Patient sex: F
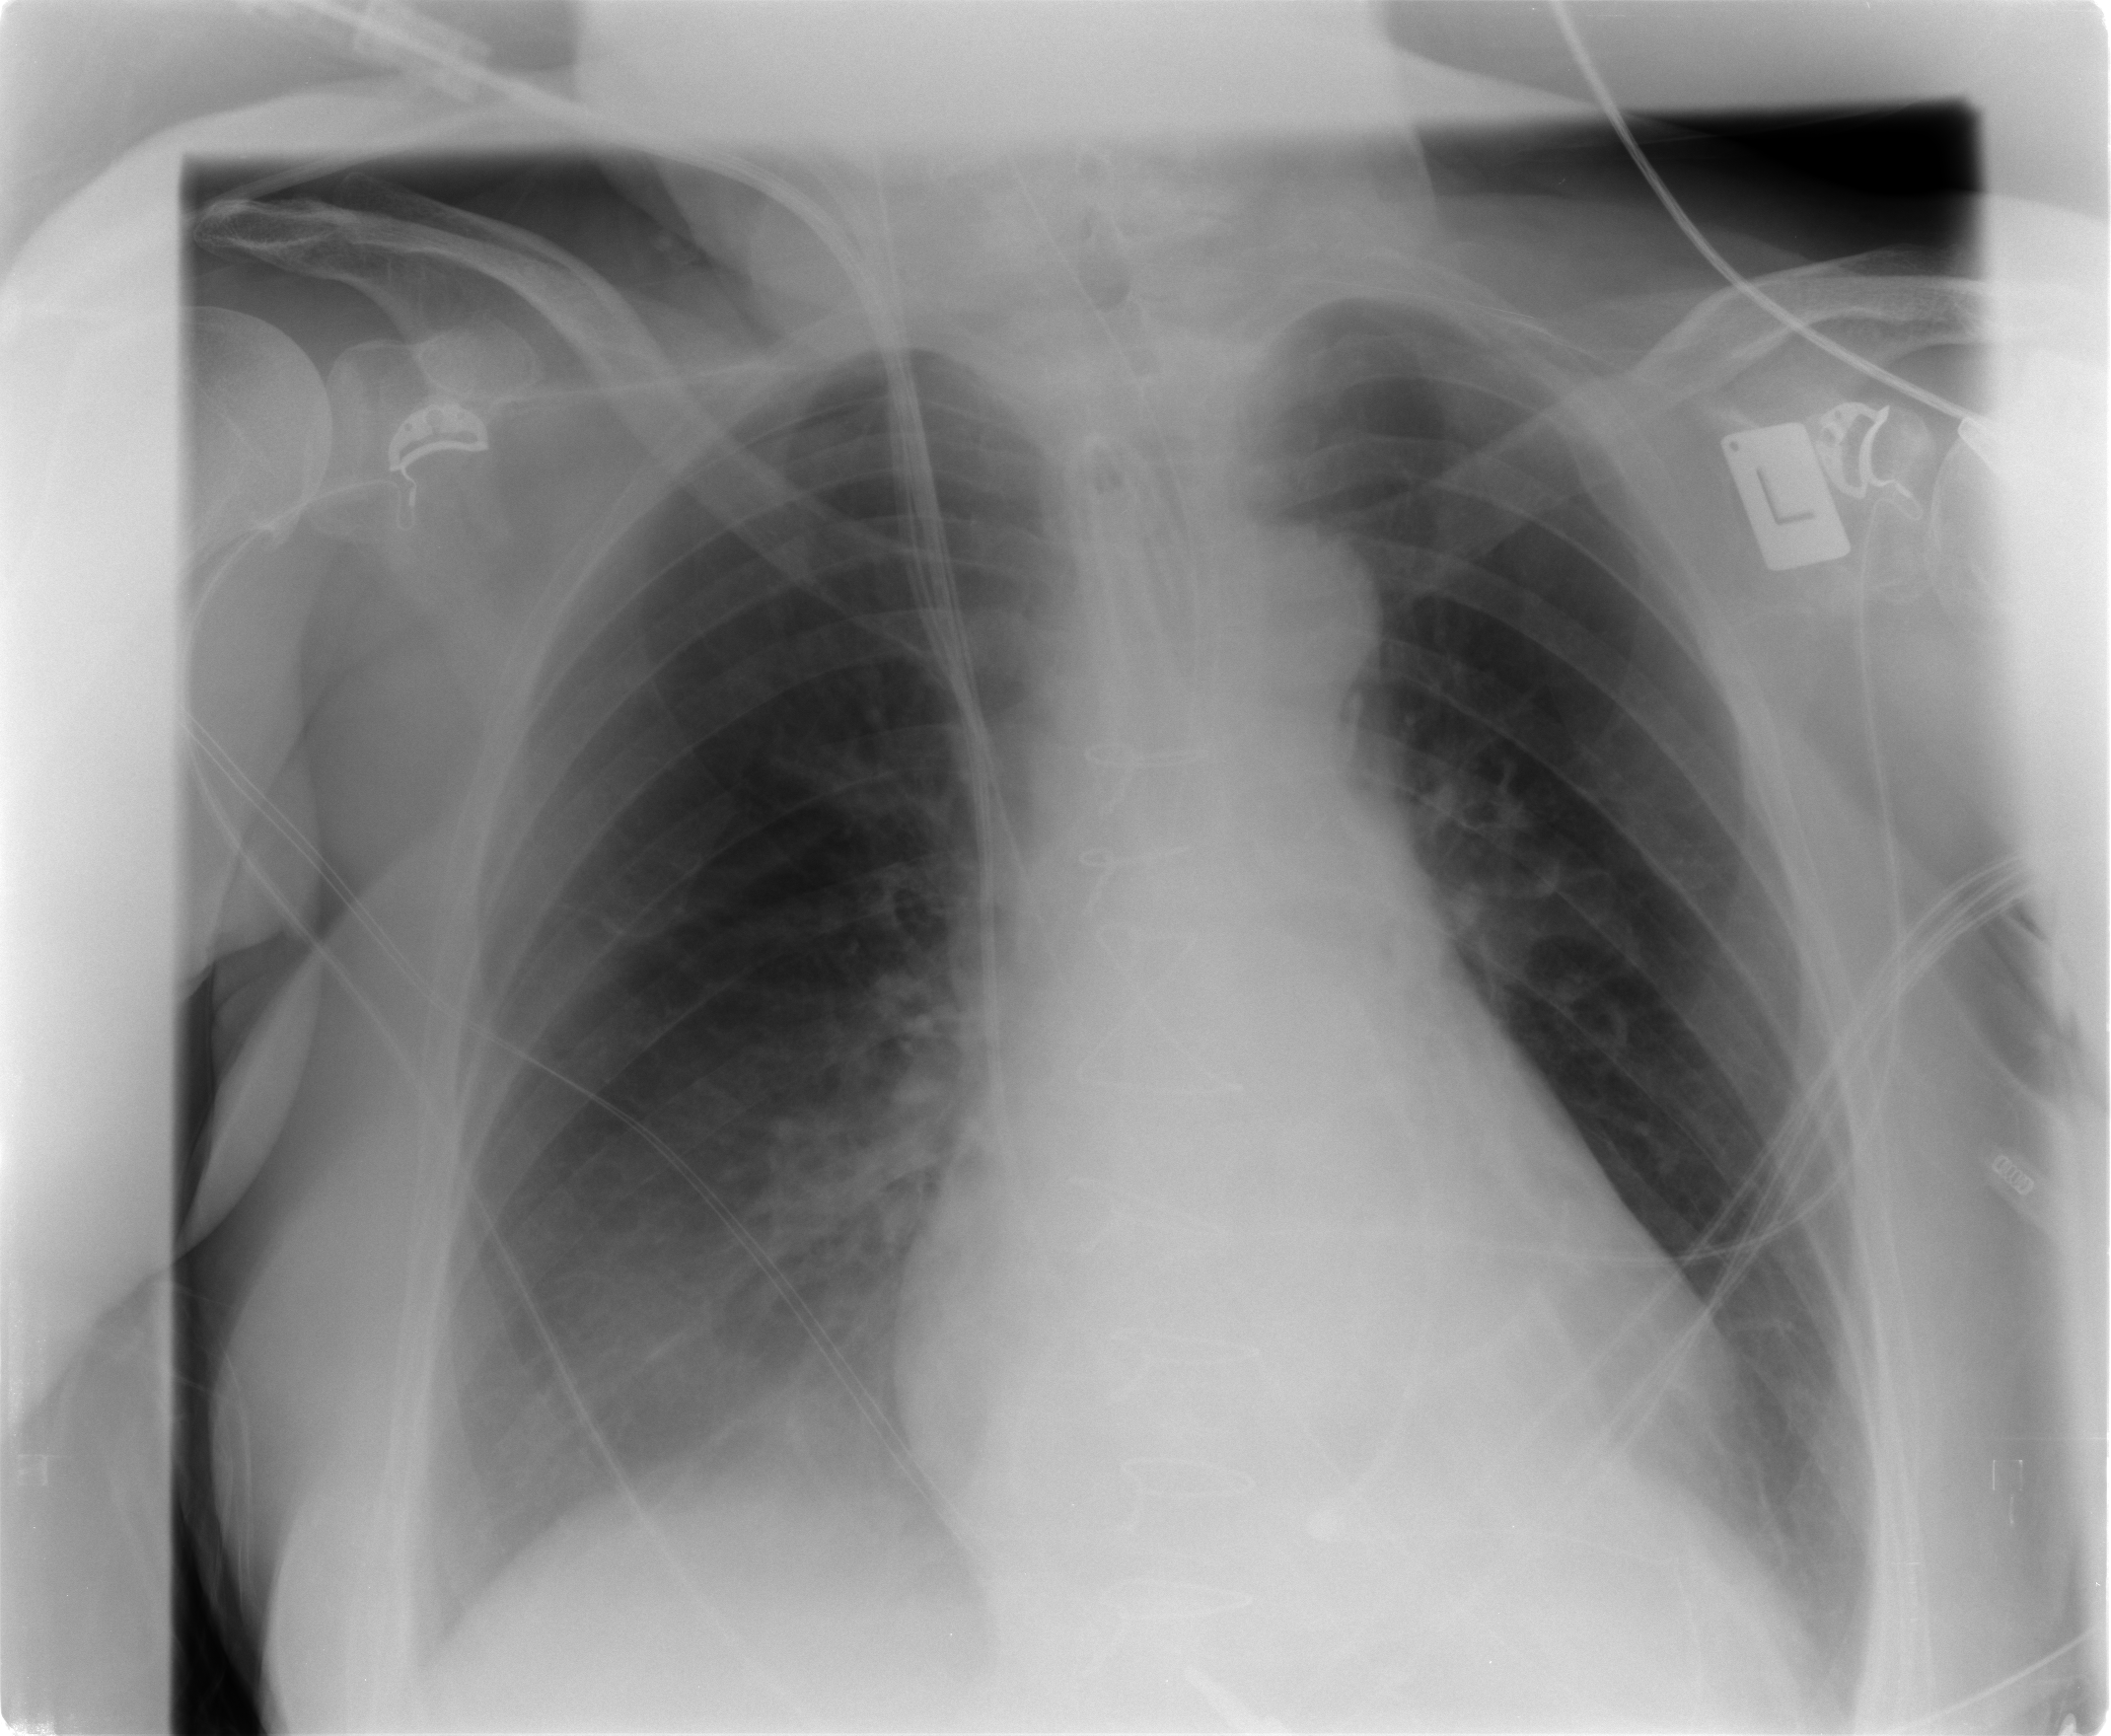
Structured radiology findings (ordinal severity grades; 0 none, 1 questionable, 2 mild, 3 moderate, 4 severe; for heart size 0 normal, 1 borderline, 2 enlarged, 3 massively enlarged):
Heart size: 3
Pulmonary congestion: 2
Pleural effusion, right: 2
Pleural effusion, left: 2
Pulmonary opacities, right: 0
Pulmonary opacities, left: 0
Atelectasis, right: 2
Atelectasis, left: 2